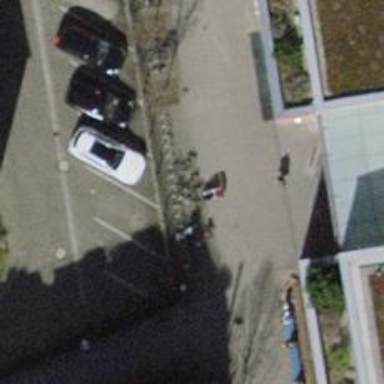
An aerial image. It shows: Bicycle parking area with stands.